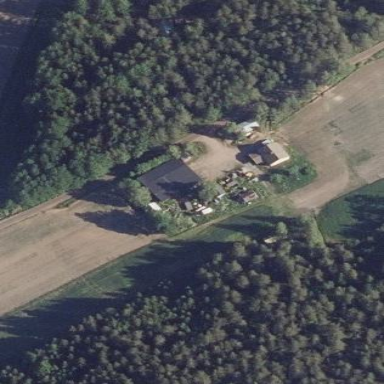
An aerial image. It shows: Farmyard area.